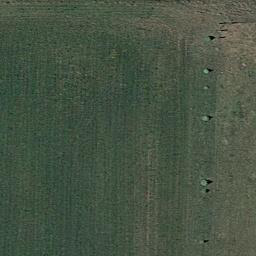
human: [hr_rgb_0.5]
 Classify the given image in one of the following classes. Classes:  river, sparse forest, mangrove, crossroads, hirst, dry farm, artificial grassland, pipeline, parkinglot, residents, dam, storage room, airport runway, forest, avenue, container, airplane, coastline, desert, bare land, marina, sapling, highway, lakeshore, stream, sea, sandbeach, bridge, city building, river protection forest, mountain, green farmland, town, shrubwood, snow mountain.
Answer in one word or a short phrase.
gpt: artificial grassland